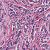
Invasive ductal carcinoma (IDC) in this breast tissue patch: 1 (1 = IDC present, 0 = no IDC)